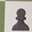
Piece: bP